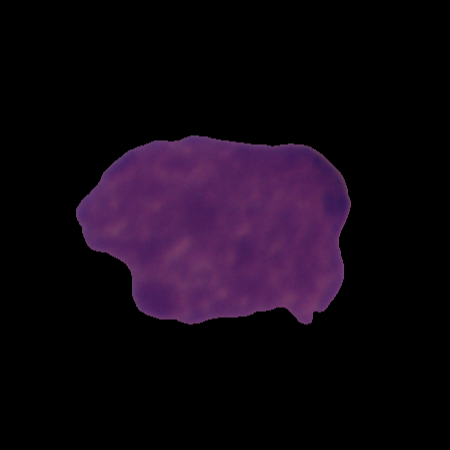
Label: cancer